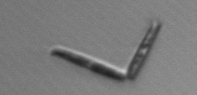
Label: Thalassionema